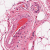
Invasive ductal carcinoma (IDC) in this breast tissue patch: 0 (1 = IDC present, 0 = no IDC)